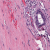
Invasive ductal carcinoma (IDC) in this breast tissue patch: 0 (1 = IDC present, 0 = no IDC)